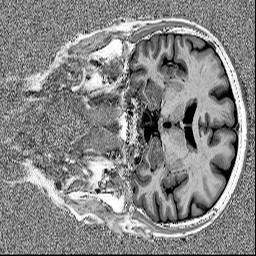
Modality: MP2RAGE
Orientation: coronal
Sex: female